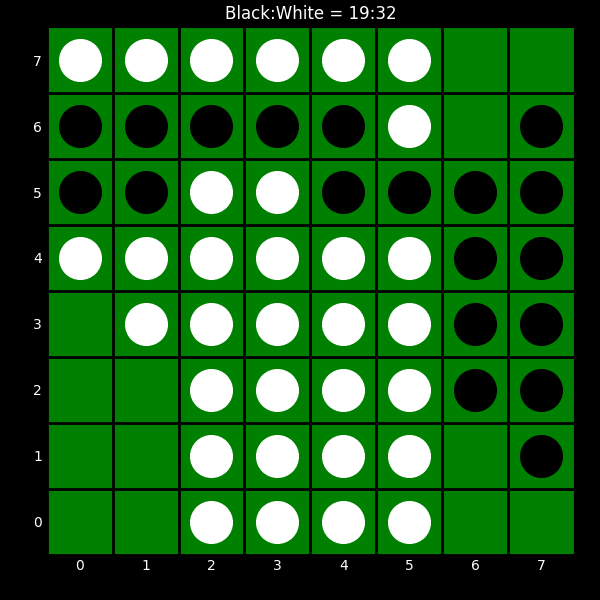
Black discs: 19
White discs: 32